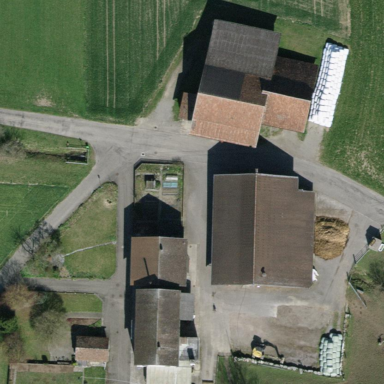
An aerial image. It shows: Farmyard area.